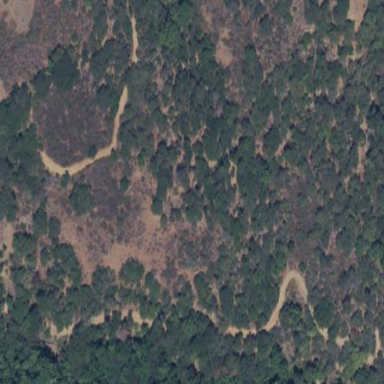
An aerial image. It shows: Area covered in scrub vegetation.